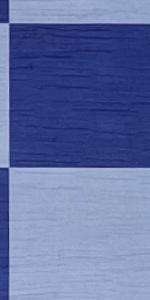
Label: Empty